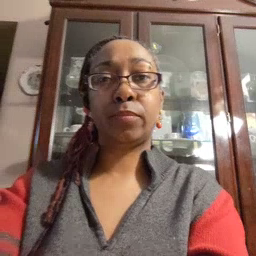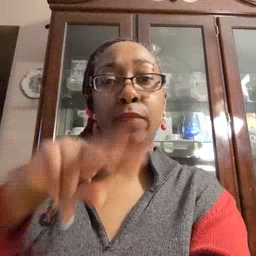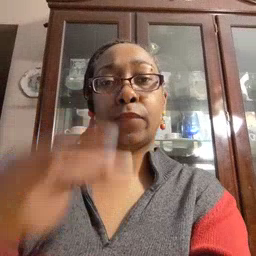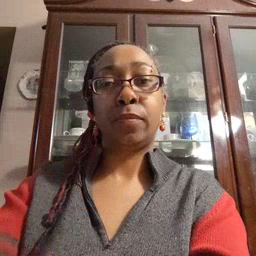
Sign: fall